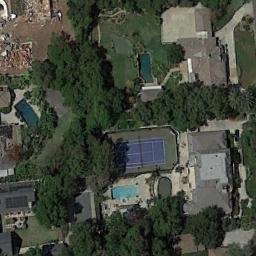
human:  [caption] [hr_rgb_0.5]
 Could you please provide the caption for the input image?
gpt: There are many buildings of different shapes beside the tennis courts .

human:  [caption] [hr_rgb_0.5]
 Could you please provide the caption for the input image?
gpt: The tennis court is on the grass next to some buildings and trees .

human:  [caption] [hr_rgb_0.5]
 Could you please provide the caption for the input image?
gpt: Tennis courts and buildings are surrounded by trees .

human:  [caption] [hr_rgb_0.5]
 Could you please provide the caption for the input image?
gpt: There is a blue tennis court in this residential area .

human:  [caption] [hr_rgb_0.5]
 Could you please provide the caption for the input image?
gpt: There are many green trees and some buildings around the tennis court .